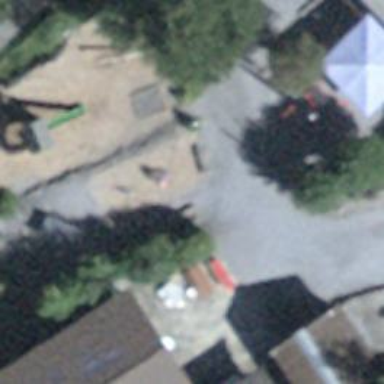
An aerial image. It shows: Springy playground.